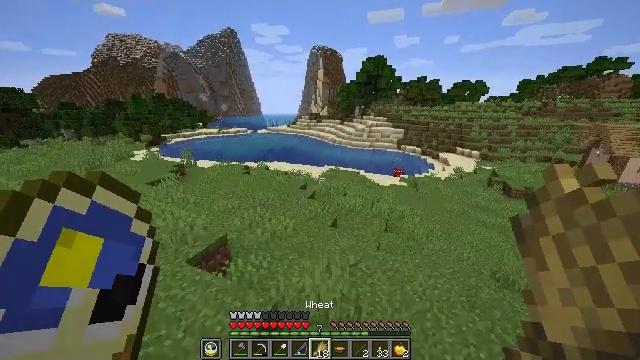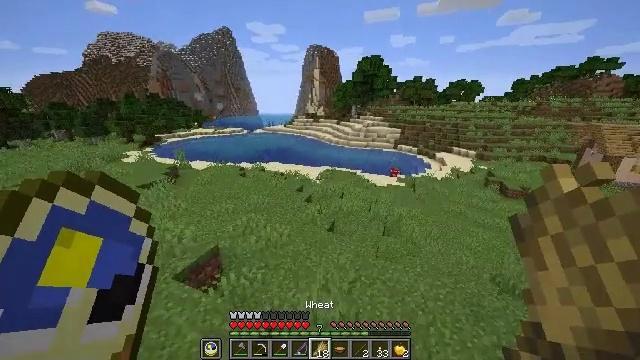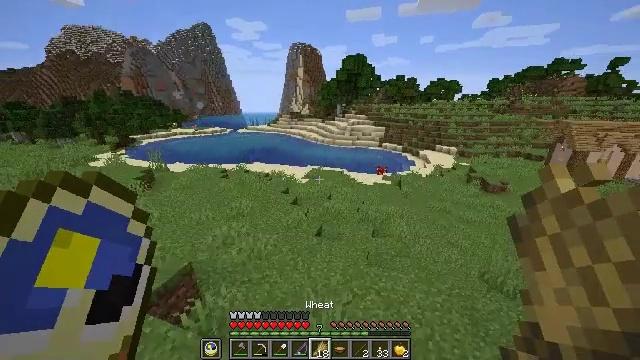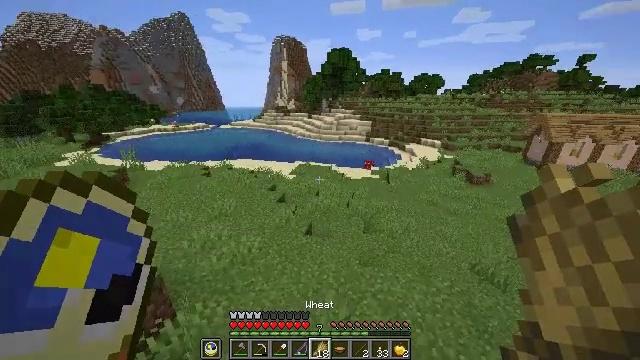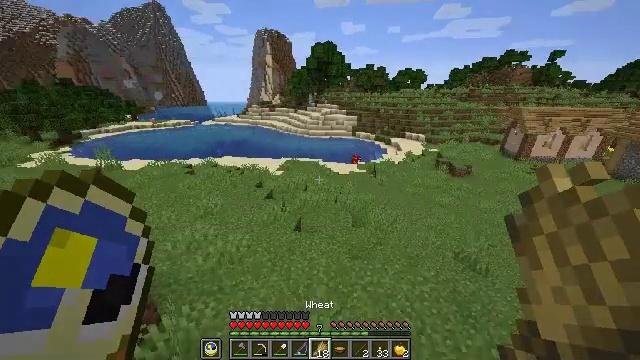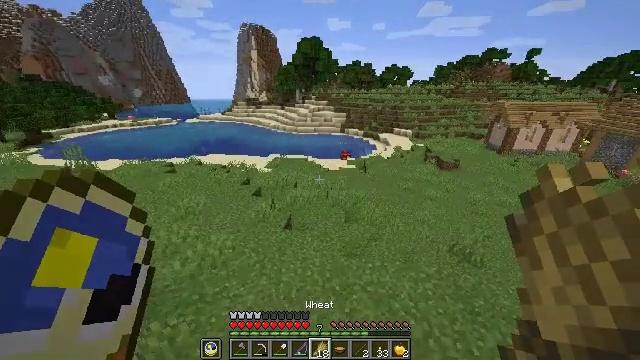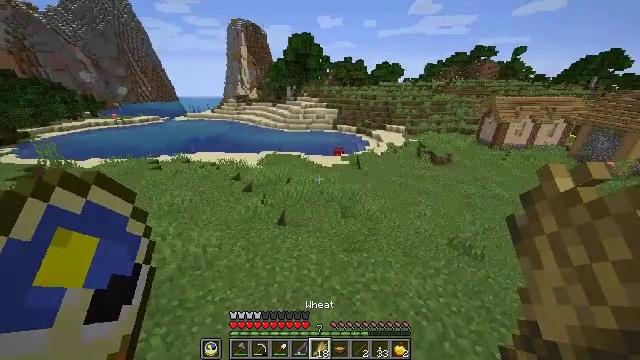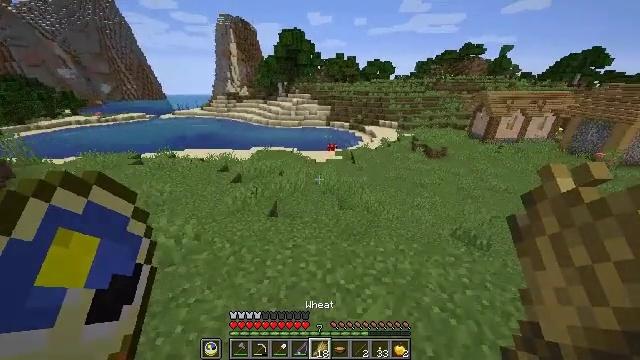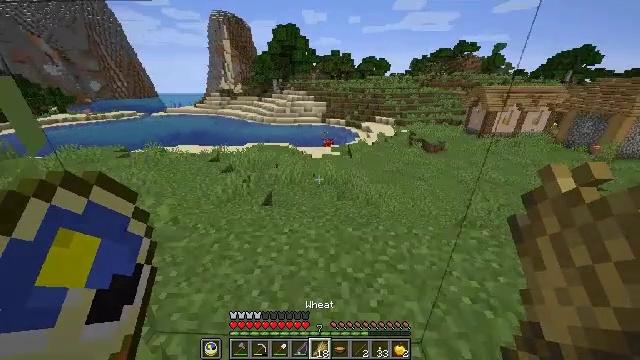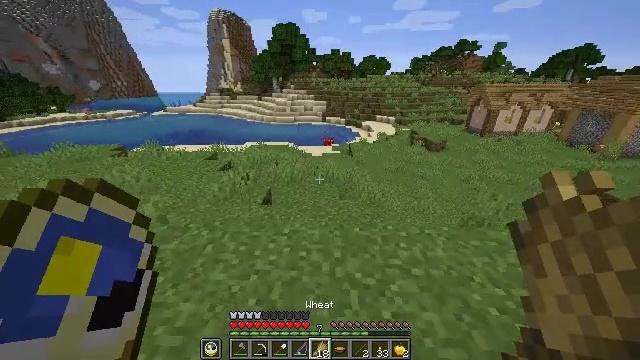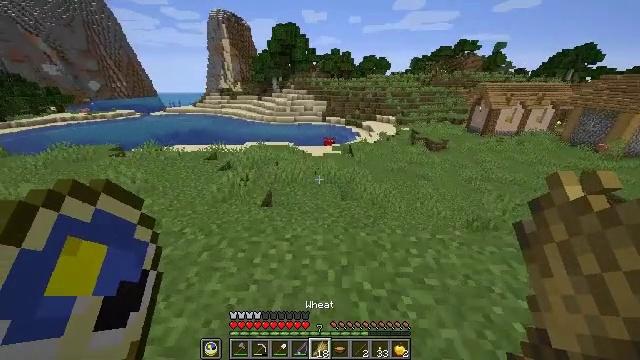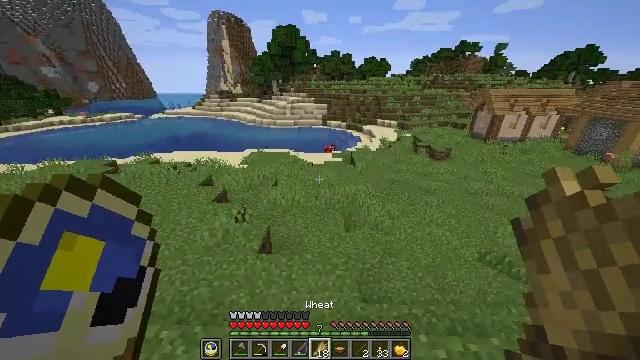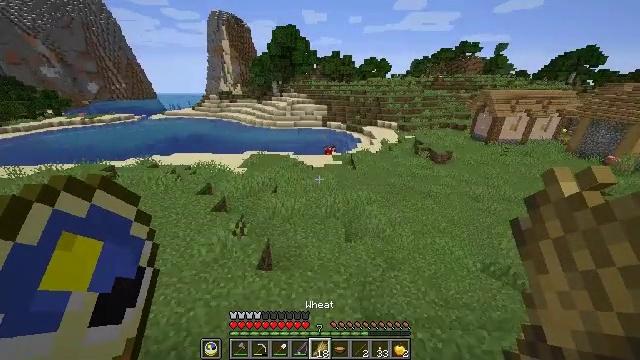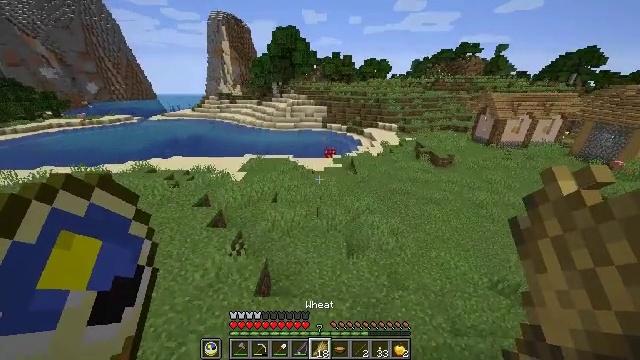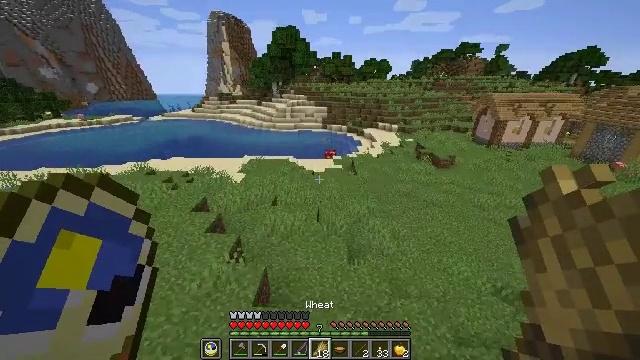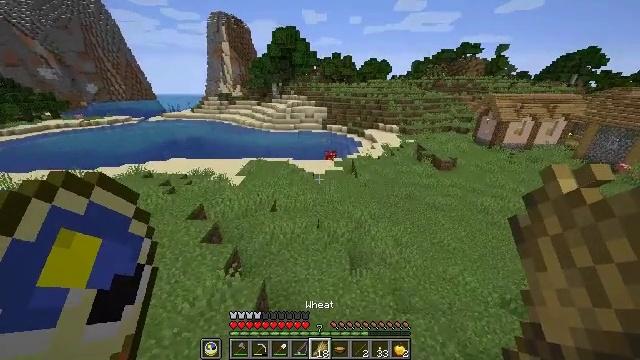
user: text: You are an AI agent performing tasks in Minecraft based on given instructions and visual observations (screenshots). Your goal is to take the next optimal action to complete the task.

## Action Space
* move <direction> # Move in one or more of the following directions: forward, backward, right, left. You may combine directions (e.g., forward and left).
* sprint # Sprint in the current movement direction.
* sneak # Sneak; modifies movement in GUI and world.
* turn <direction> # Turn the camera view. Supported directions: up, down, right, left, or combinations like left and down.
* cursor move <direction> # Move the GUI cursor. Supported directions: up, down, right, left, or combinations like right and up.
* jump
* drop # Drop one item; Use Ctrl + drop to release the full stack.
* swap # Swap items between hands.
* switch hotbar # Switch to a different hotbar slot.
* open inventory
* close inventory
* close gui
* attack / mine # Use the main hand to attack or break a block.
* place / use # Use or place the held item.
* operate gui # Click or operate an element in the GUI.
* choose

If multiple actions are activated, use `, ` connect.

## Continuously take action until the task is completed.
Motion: motion action
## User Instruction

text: Mine the oak door to pick it up.
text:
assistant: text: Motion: move forward, sprint, jump
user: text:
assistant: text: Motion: move forward, sprint, turn right, jump
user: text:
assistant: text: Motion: move forward, sprint, turn right and down, jump
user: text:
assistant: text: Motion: move forward, sprint, turn right and down, jump
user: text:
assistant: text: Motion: move forward, sprint, turn right, jump
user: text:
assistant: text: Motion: move forward, sprint, turn right, jump
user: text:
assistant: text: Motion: move forward, sprint, turn right
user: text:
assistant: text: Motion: move forward, sprint, turn right
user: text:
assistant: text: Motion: move forward, sprint, jump
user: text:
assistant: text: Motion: move forward, sprint, jump
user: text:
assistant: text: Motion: move forward, sprint, jump
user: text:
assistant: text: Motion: move forward, sprint, jump
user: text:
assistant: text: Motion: move forward, sprint, jump
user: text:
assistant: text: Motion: move forward, sprint, jump
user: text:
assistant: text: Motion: move forward, sprint, jump
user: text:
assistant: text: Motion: move forward, sprint, jump
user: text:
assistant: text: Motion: move forward, sprint, jump
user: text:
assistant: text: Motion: move forward, sprint, jump
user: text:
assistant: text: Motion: move forward, sprint, jump
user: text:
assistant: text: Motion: move forward, sprint, jump
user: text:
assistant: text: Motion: move forward, sprint, jump
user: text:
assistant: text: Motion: move forward, sprint, jump
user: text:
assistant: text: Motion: move forward, sprint, jump
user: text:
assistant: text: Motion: move forward, sprint, jump
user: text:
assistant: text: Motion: move forward, sprint, jump
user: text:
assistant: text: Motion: move forward, sprint, jump
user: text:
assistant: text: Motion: move forward, sprint, jump
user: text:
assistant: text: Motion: move forward, sprint, jump
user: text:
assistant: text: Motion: move forward, sprint, jump
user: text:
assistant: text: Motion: move forward, sprint, jump